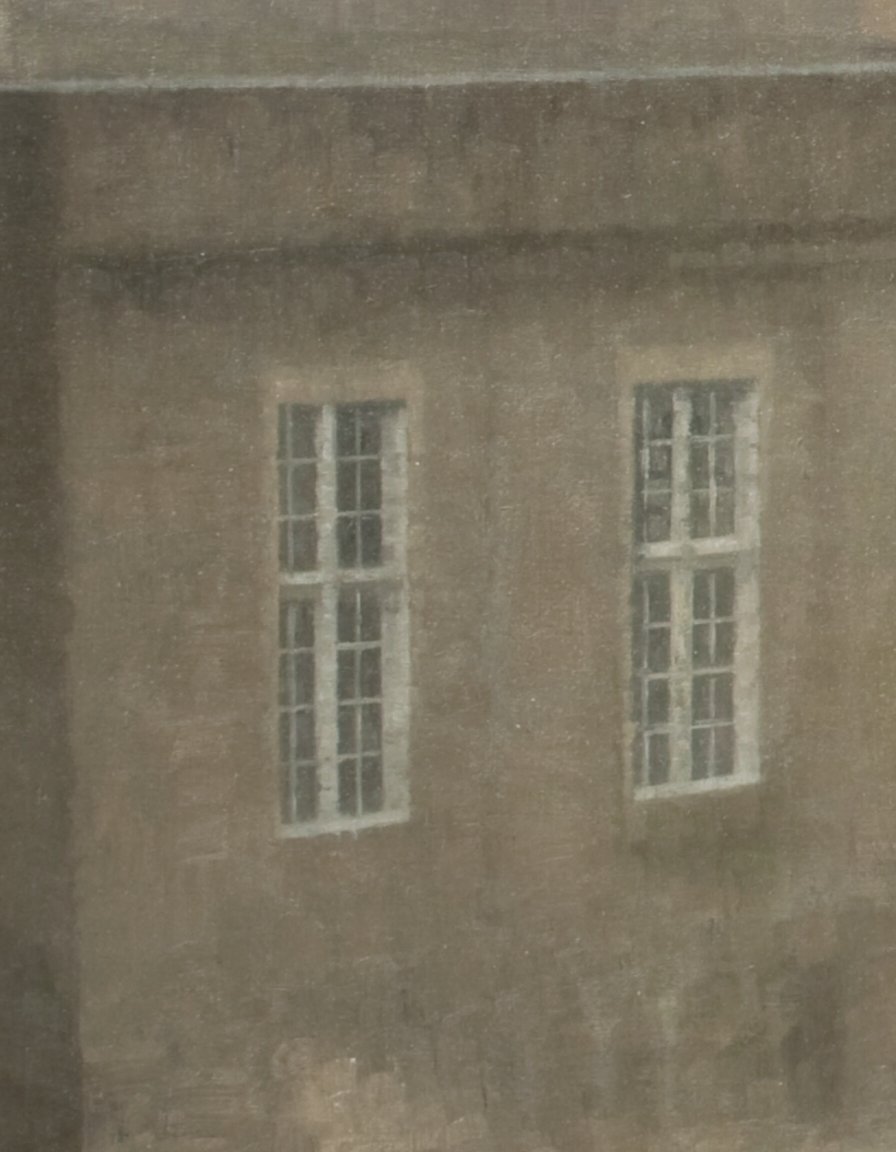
exterior wall, medium, overcast daylight, pale stone building facade with two tall white-framed windows set into stone surrounds, heavy cornice band at top, muted warm-grey stone surface with subtle tonal variation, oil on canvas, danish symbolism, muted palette